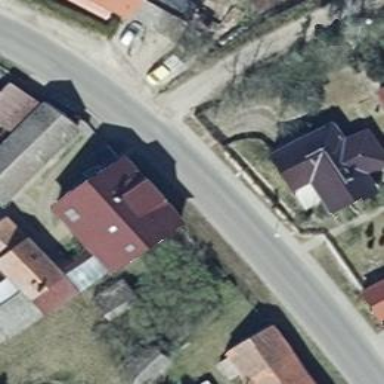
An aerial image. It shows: House with gabled roof oriented along the building. The roof is maroon in color.